Question: I'm not 100% sure it wasn't always this way and I never noticed... but I'm pretty sure this is new and something got messed up somewhere.
I am able to assign work items to a user named LOCAL SERVICE (see screenshot) in TFS 2008 (Workgroup Edition). This seems wrong, but I have no idea how to fix the issue.
It's not the end of the world, but it's bugging me.
Thanks in advance for any help.

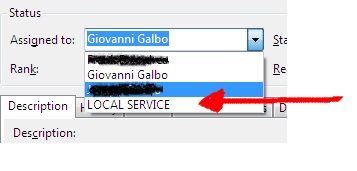
Answer: By default the Assigned To list comes from the members of the Team Project group called "Contributors". If you right-click the Team Project, choose Team Project Settings and then Group Membership and check the members of the Contributors group. If you can't see it in there try using TFSSecurity.exe:
'''
C:\Program Files\Microsoft Visual Studio 9.0\Common7\IDE>tfssecurity /imx
n:"[TeamProjectName]\Contributors" /server:ServerNameOrUrl
'''
Regards,
William D. Bartholomew (Team System MVP)